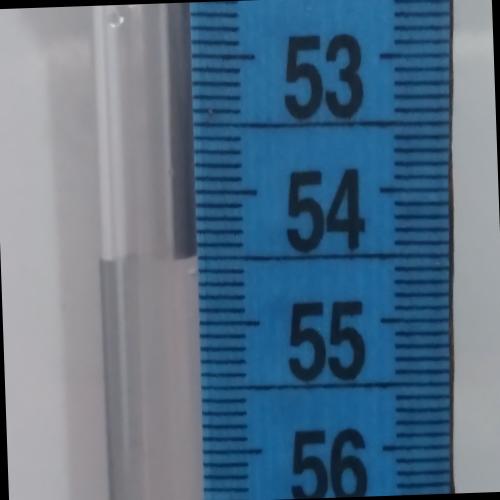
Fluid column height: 54.5 cm